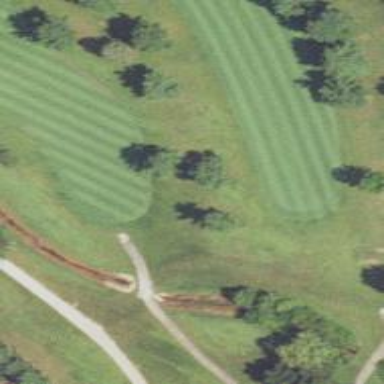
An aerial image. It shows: Service road designated as golf cart path.